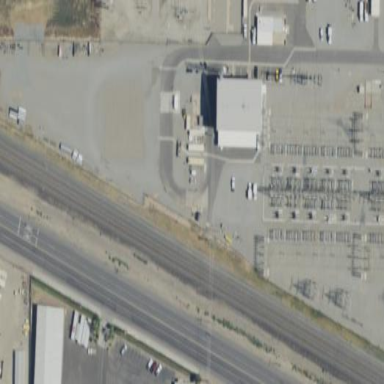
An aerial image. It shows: Outdoor substation at the transmission level.